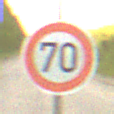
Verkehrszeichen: Geschwindigkeit70
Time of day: SunriseSunset
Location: Outdoor (RoadRail)
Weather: Clear
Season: NotSpecified
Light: Natural